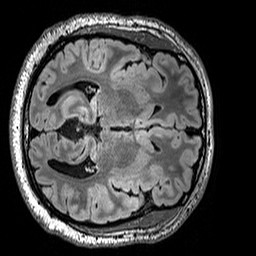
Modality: FLAIR
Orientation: axial
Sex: male
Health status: ill
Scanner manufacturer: siemens
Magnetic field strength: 3 T
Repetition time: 5 s
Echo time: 0.388 s